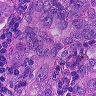
Metastatic tissue present: yes